Question: I've no experience in making something move in my app. And I observed this effect in Flickit Pro. The view will shake for one or two second and then stop. It looks cute and very user-friendly.
So how can I make effects like this? A gif that is moving? Or some other methods with the help of Cocoa Touch?
Thanks in advance.
Di

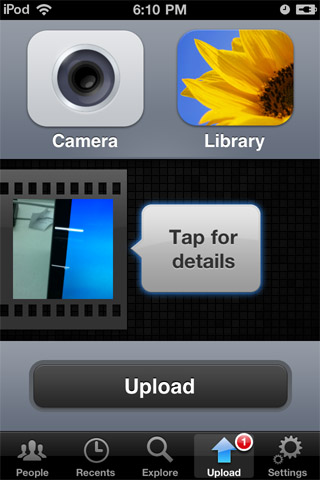
Answer: A high-level way would be '[UIView beginAnimations: context:]' (where both parameters can be NULL in this simple case). Then you can just change the properties that want to change of the view that should be animated, add some other "effects" like ease-in/out, etc. pp. When you are done with this, you just call '[UIView commitAnimations]' and it will animate everything for you.
However, in the case that you need more freedom, look into the 'CAAnimation' class (its inside the QuartzCore framework).
Also: Look into the documentation for both ways (UIView / CAAnimation) and look into session 424 and 425 of the 2010 WWDC.